Field crop: maize
Growth stage: 1
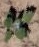
Species: chenopodium